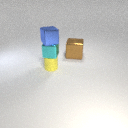
small yellow rubber cylinder below small cyan metal cube